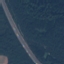
Land use / land cover class: Highway